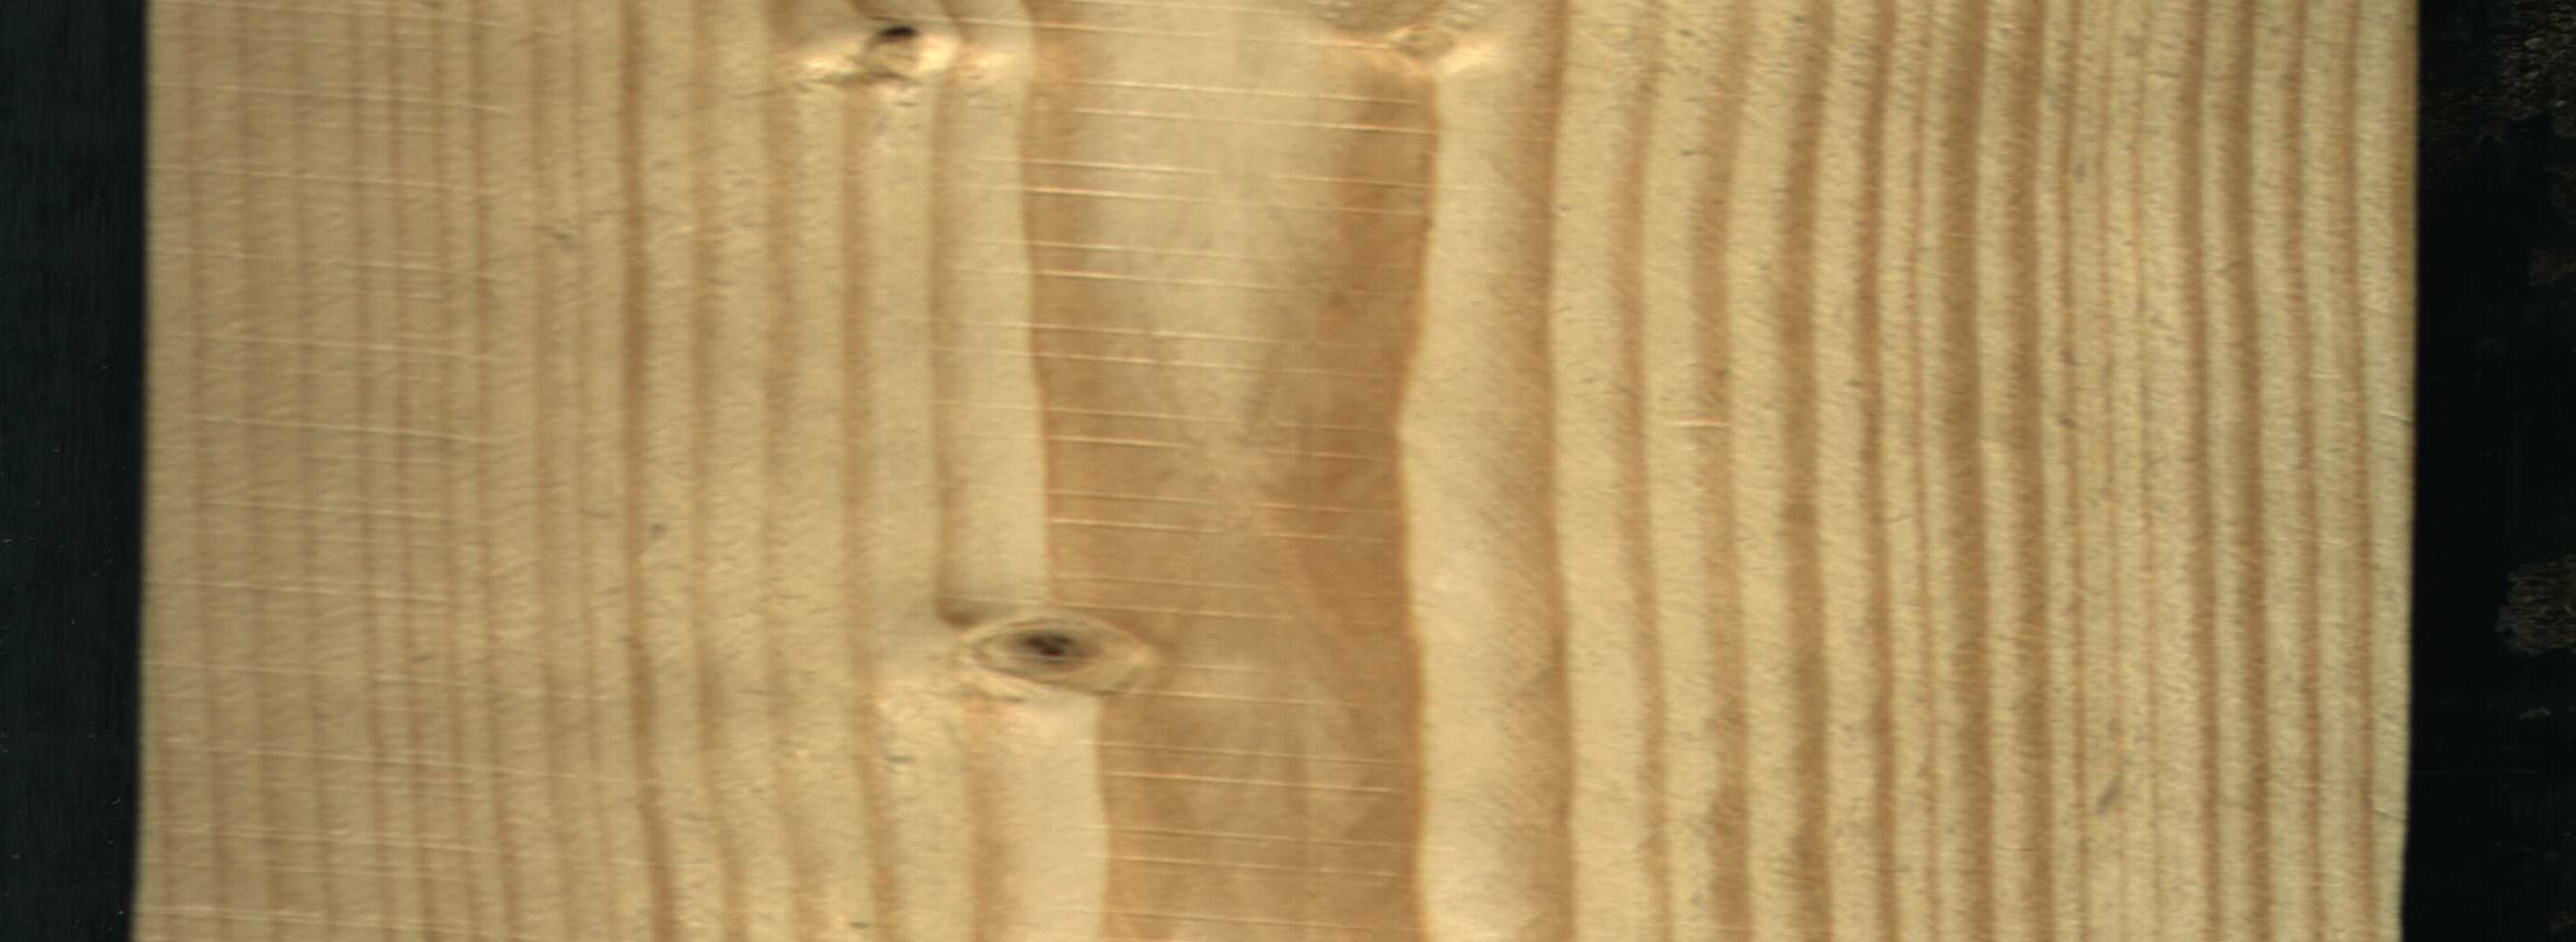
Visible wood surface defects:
knot_with_crack
Dead_Knot
Live_Knot